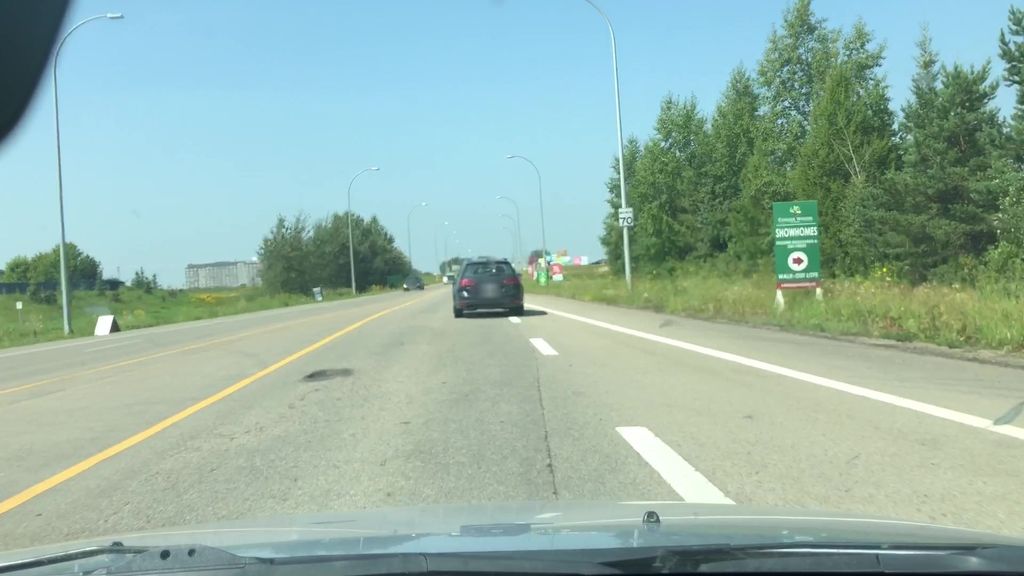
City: edmonton